Question: I have the following problem. I have cyclic, undirected, weighted graph G=(V,E). I need to find the simple path (without cycles) between two given nodes according to these rules:
1. Finding minimal weight value in edges set of each possible path
2. Select this path, which has maximal min value among selected minimal values from found paths
E.g we have graph presented below:

We can try to find simple path from node 1 to node 8. There are two possible pathes, listed below:
1. 1 -> 3 -> 5 -> 8, minimal edge weight on this path is 2
2. 1 -> 3 -> 5 -> 6 -> 7 -> 8, minimal edge weight on this path is 283
According to presented criteria, wanted path is path number 2, because it has greater minimal value, than path no 1.
One important assumption: the number of nodes in graph are very small: less than 15.
I thought about Dijkstra or Bellman-Ford algorithm modification, but the challenge is, that we don't have local criteria (the min distance) - we cannot find minimal weight of edge, until we don't obtain whole path...
My second think was to use modification of Nearest-Neighbor algorithm, but it's used for solving so called travelling salesman problem, which is a little different case comparing to mine.
. Is it better way to solve this problem, than use Depth-First Algorithm to obtain all direct acyclic simple paths between two given nodes and next select max value of min weight values of each found path?
In such case I'm a little worried about complexity of DFS algorithm, especially due to recursion and number of possible connections (edges) in graph.
Thank you for any ideas.
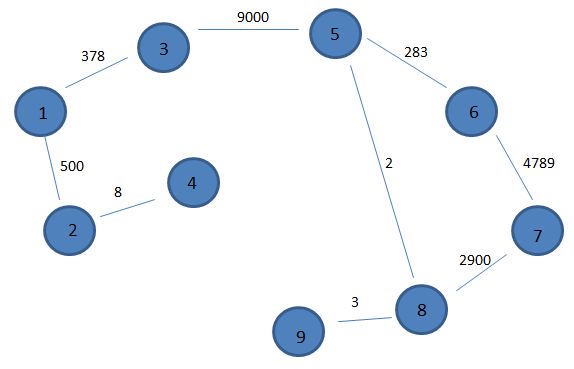
Answer: Use <URL> on the minimal edge weight:
Assume your search interval is '<URL> to find a path from 'source' to 'destination' such that all edges have weight '>= L'. If you can do this, set 'm = L + 1' and repeat the search. If you cannot do this, set 'M = L - 1' and repeat the search.
This will be 'O((edges + nodes) log maxEdgeWeight)'. Should be very fast for your small number of nodes.
Note that there is a way to do it without the log factor as well, by using the ideas of <URL>. But you definitely do not need this for so few nodes.
Here is how this would work on your example. First of all, your search interval will be '[2, 9000]', since these are your min and max edge weights, respectively.
'''
L = (2 + 9000) / 2 = 4501
=> Find a path from 1 to 8 such that all of its edges have weight >= 4501.
This is not possible, so reduce the search interval to [2, 4500].
L = (2 + 4501) / 2 = 2251
=> Find a path from 1 to 8 such that all of its edges have weight >= 2251.
This is not possible, reduce the search interval to [2, 2250]
L = (2 + 2250) / 2 = 1126
=> Not possible to find a path, reduce to [2, 1125]
L = (2 + 1125) / 2 = 563
=> Not possible, reduce to [2, 562]
L = (2 + 562) / 2 = 282
=> Success! We can find 1 -> 3 -> 5 -> 6 -> 7 -> 8
Mark 282 as the current best answer, and keep searching in [283, 562].
'''
Eventually, you will be left with '283' as the answer, which is what you want. Then just print any path with all edge weights '>= 283' (only one in your case).